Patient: sex M, age 31
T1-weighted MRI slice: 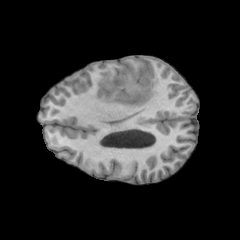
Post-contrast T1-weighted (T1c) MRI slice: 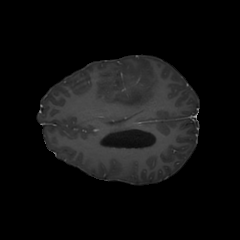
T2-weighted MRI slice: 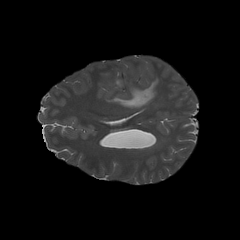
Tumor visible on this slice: yes
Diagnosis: Astrocytoma, IDH-mutant
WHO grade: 3